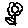
Label: flower